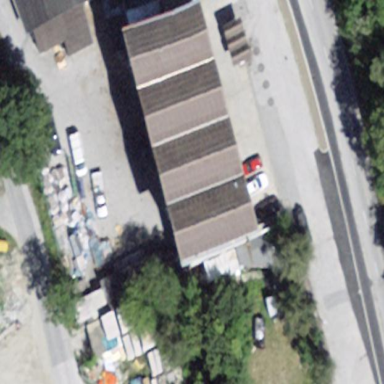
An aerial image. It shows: Building housing car repair shop.